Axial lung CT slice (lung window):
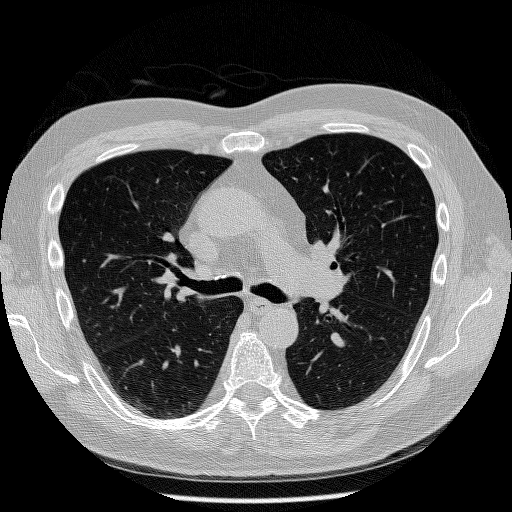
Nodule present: no